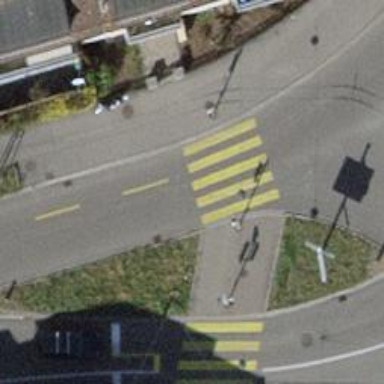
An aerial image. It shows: Crossing with traffic signals and zebra markings.